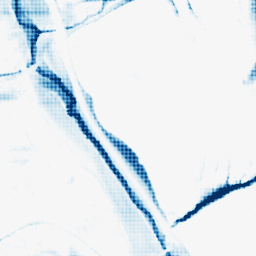
Category: morphological
Decomposition family: morphological_rect
Decomposition parameters: operation: closing
width: 50
height: 10
Upsampling method: sinc_hamming
Upsampling parameters: scale: 8
kernel_size: 8
Upsampling scale: 8